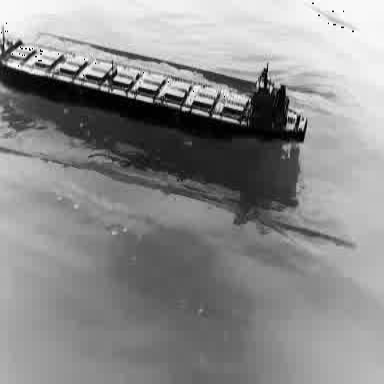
There is a liner in the infrared image.